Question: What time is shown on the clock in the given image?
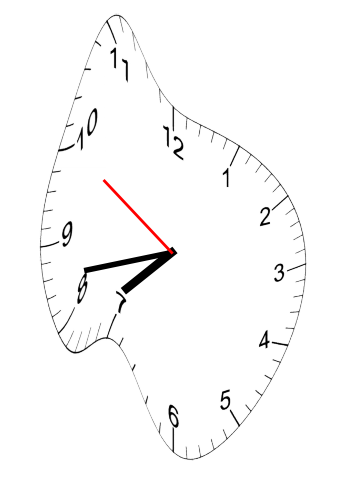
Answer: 07:42:50